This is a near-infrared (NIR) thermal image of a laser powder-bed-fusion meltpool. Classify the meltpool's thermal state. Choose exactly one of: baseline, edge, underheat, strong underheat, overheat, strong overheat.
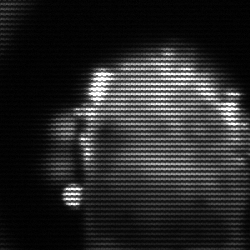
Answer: baseline